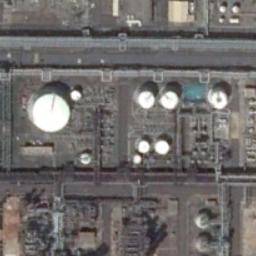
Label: storage_tank